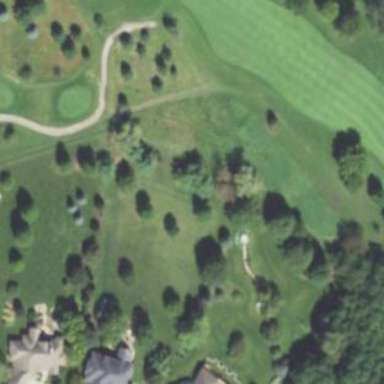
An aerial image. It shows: Rough golf area on lush grassland.